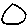
Label: circle